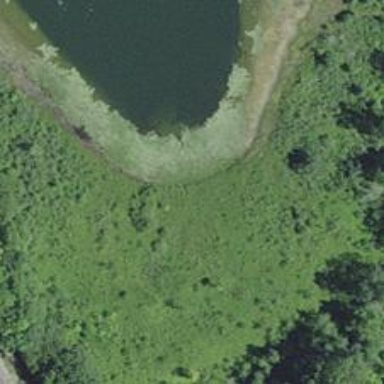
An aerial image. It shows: Marsh wetland.